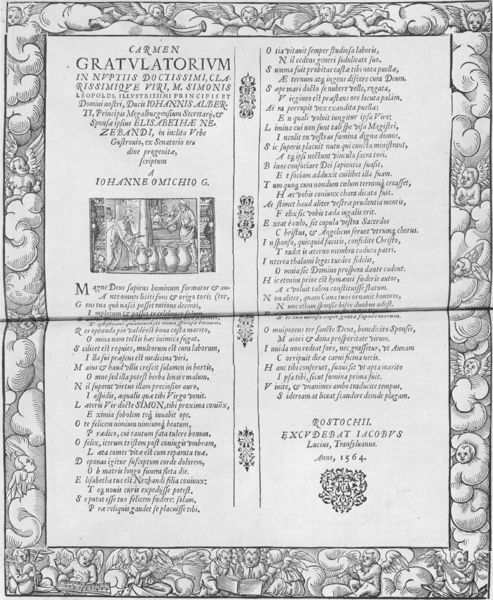
Titel: CARMEN GRATVLATORIVM IN NUPTIIS DOCTISSMI, CLARISSIMIQVE VIRI, M. SIMONIS LEOPOLDI
Künstler: Jakob Lucius
Standort: Wolfenbüttel
Institution: Herzog August Bibliothek
Schlagwörter: weiß, wolken, menschen, frau, grau, schwarz, symbol, zeichen, zeichnung, ornament, rahmen, bild, kirche, blatt, musik, renaissance, engel, holzschnitt, schrift, bilder, papier, grafik, falte, lesen, ornamente, tusche, buch, religion, druck, illustration, text, buchseite, flöte, krüge, mittelalter, heilige, putten, lied, motive, latein, lateinisch, schmuckblatt, buchschmuck, sruck, strift, carmen, zweispaltig, rostock, musk, in, 1564, gratulatorium, kirchenrtext, nuptiis, msik